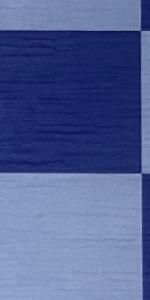
Label: Empty